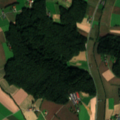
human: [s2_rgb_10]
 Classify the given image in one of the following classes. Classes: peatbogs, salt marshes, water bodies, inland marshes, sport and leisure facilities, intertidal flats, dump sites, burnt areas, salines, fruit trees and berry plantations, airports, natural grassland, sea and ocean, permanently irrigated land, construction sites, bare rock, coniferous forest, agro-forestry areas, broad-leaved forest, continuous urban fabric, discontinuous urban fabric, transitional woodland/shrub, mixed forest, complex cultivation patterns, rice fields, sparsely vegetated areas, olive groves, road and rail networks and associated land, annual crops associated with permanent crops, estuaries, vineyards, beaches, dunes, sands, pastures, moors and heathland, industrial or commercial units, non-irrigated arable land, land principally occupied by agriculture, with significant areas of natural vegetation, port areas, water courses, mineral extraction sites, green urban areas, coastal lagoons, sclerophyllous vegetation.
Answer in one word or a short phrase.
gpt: non-irrigated arable land, complex cultivation patterns, broad-leaved forest